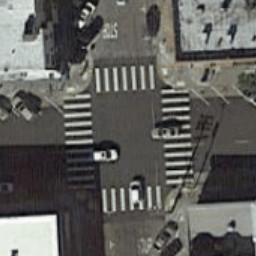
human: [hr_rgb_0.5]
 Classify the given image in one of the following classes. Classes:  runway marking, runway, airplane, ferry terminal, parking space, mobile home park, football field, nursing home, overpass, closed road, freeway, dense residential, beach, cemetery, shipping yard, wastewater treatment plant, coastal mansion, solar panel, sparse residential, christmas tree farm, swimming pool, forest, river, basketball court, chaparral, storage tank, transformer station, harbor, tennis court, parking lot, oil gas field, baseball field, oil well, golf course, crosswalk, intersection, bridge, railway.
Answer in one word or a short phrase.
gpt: crosswalk